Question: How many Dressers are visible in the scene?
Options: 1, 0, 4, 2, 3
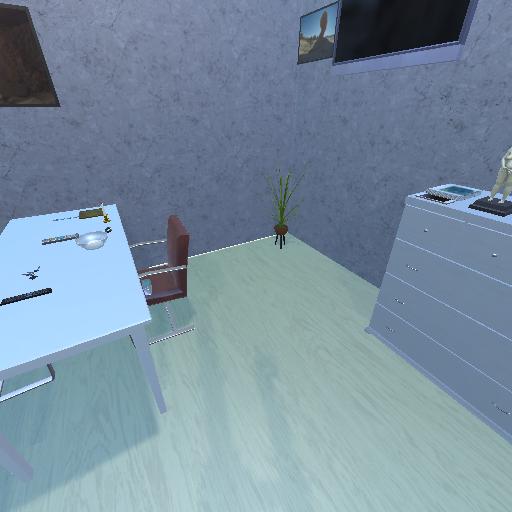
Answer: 1